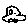
Label: car